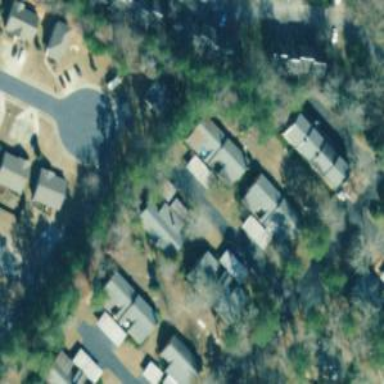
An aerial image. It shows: Residential road.